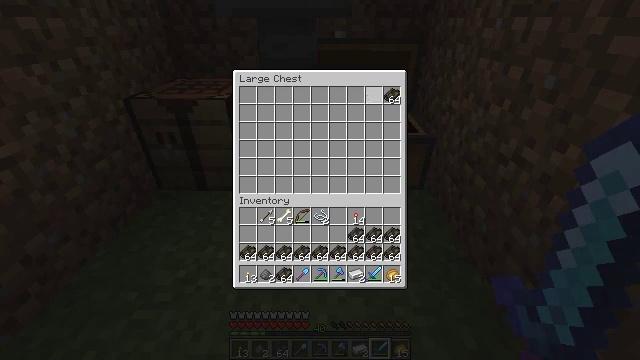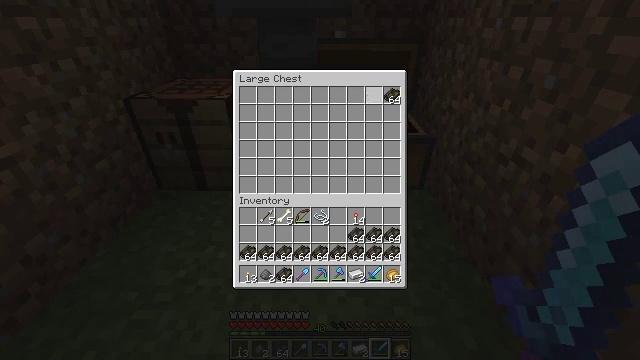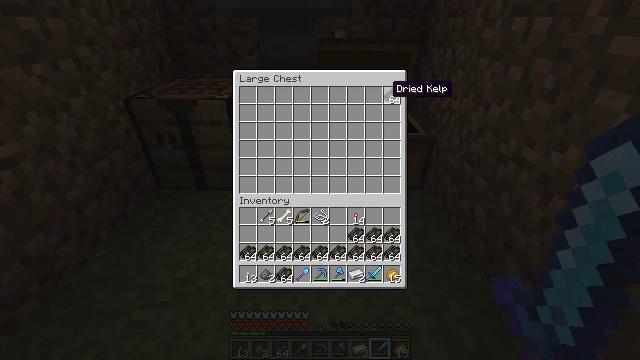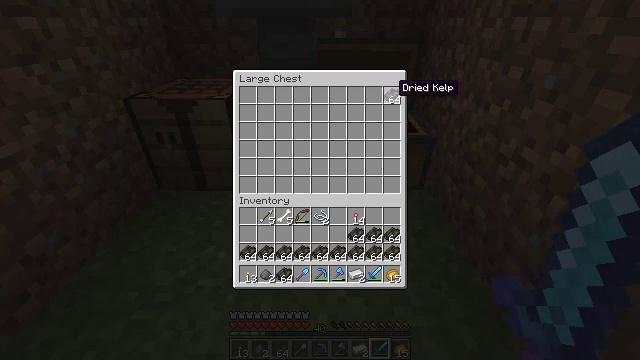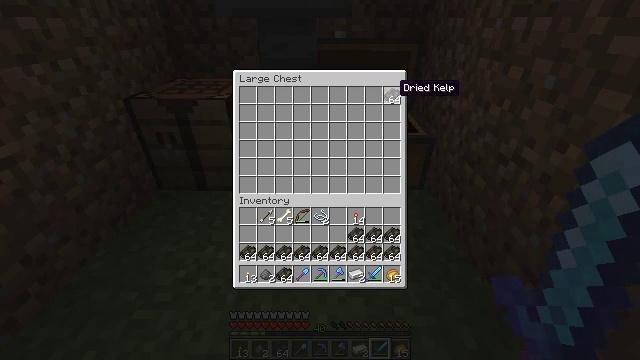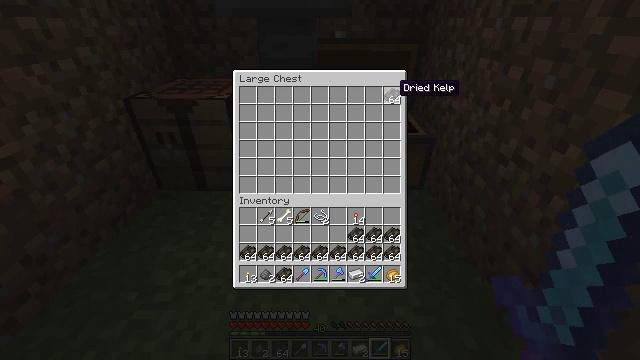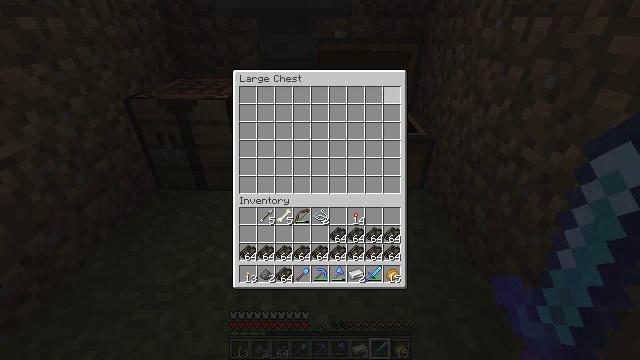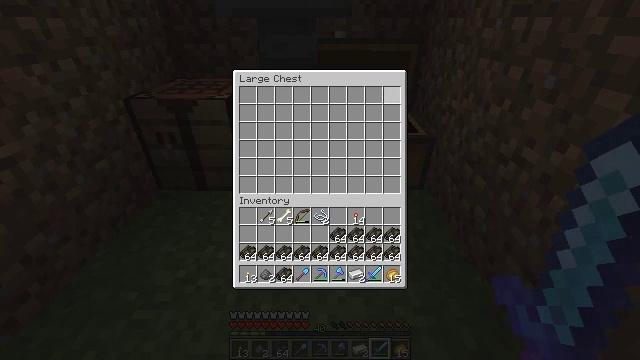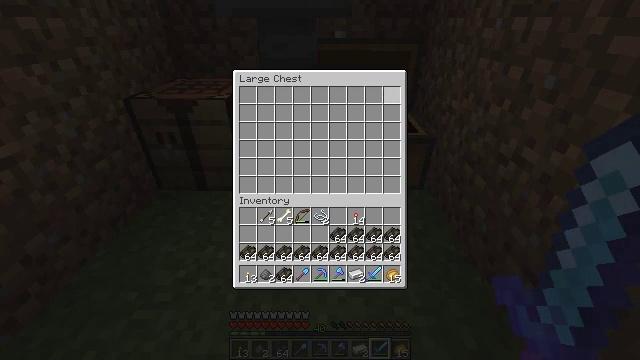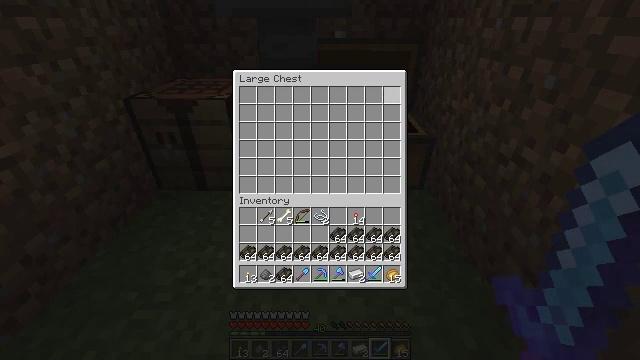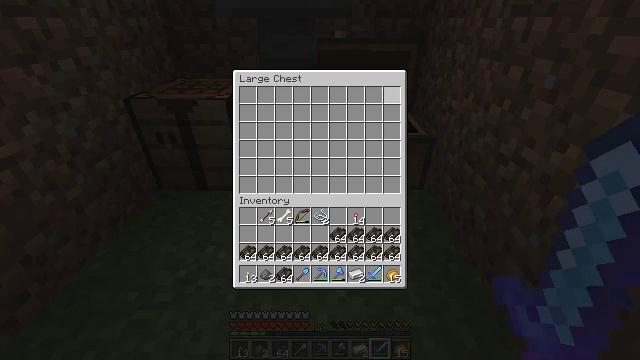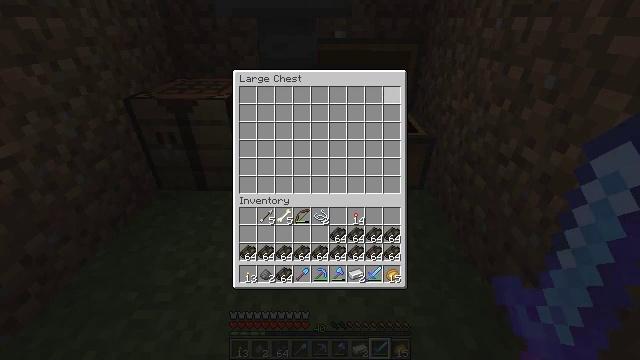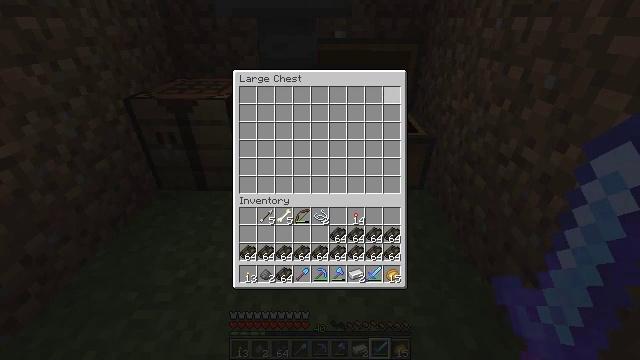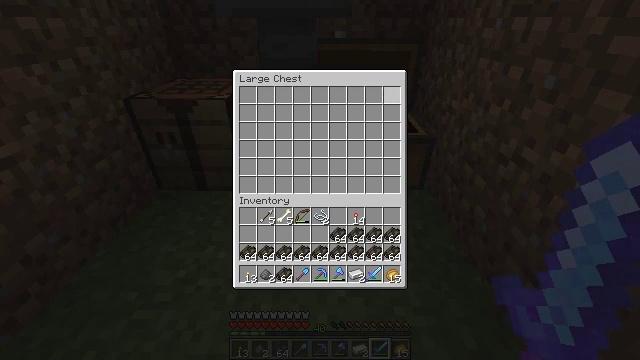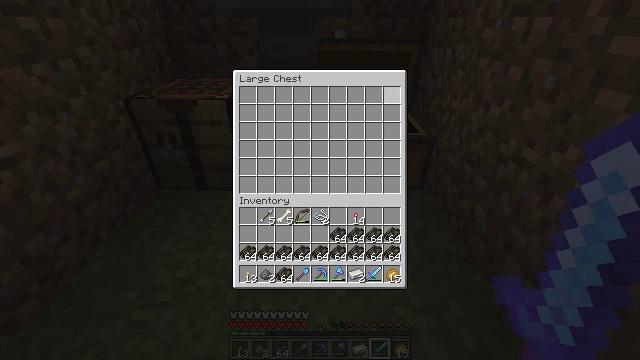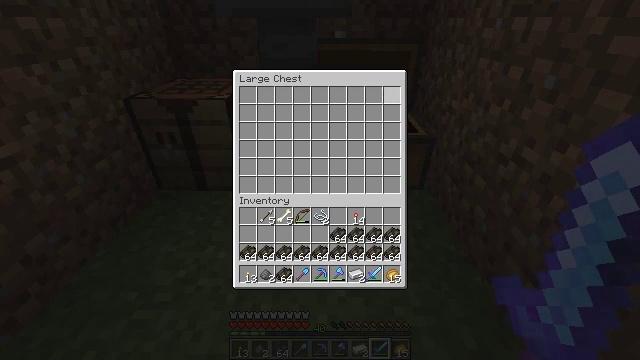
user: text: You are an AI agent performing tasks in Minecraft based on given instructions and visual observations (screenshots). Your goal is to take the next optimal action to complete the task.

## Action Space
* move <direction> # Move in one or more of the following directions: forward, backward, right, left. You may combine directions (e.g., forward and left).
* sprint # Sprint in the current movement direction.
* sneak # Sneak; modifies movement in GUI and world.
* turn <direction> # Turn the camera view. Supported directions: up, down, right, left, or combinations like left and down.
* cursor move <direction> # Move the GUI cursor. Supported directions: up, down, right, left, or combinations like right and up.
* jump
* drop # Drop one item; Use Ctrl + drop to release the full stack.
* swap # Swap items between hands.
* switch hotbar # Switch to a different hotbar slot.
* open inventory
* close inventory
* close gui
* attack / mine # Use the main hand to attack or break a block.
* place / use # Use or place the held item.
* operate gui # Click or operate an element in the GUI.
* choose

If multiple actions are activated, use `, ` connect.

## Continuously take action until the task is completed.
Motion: motion action
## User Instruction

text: Interact with the crafting table to obtain a dried kelp block.
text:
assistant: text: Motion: sneak, operate gui
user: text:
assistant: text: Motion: sneak, cursor move right, operate gui
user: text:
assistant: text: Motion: sneak
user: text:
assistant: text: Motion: sneak
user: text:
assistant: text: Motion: sneak
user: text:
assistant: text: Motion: sneak, operate gui
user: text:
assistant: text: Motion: sneak, operate gui
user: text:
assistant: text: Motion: sneak, operate gui
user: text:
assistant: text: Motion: sneak
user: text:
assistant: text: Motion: sneak
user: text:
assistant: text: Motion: sneak
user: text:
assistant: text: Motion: no_op
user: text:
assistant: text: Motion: no_op
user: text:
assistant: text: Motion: no_op
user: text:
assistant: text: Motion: no_op
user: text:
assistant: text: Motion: no_op
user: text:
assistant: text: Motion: no_op
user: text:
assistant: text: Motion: no_op
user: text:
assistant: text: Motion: no_op
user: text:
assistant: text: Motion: no_op
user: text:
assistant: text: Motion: close gui
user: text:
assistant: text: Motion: no_op
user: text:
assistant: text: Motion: turn left
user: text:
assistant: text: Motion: turn left
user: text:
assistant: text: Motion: turn left
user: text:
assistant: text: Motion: turn left
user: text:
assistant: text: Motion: turn left
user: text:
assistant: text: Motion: turn left and up
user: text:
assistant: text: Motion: turn left and up
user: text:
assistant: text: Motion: no_op